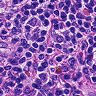
Metastatic tissue present: no